Interaction volume radius: 5 \u00c5
Interaction volume height: 40 \u00c5
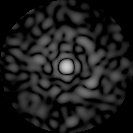
Disorder parameter: 0.8351